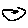
Label: smiley face